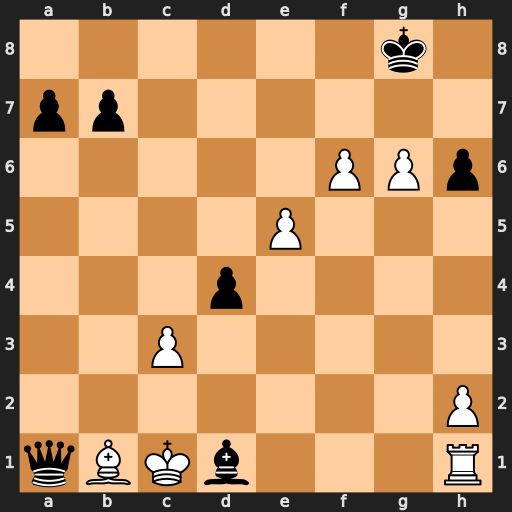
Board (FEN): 6k1/pp6/5PPp/4P3/3p4/2P5/7P/qBKb3R
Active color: w
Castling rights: -
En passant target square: -
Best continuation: f7+ Kf8 Rf1 Bf3 Rxf3